Question: I have a web application which pulls in some information about meeting rooms, an instance of my program has a variable amount of rooms, these range from 1 to around 15 meeting rooms. The meeting rooms are stored in a database.
At the moment there is a fixed 9 x 9 grid.
The page MUST fit it on one 32" monitor (1080p)
Is it possible to use some CSS code to dynamically change the layout so no matter how many rooms there are they will fit onto one page?
Thanks for you help, screenshot of existing system below.

'''
.grid3x3 {
display:table;
height:85%; /*Leave some space for the title*/
width:99%; /*Should equal div width times number of columns*/
position:absolute;
text-align:center;
top: 100px;
left:10px;
}
.grid3x3 > div {
display:table-row;
width:100%;
}
.grid3x3 > div > div {
display:table-cell;
}
div {
height:33%;/*Change these to 100% divided by number of rows/columns that you have put in*/
width:33%; /*Change these to 100% divided by number of rows/columns that you have put in*/
}
#footer {
width: 100%;
text-align:center;
}
'''
I haven't posted all of this because it will take up a lot of space but hopefully you get the picture..
'''
<div class="grid3x3">
<div>
<div>
<h2> COM Meeting Room <asp:Label runat="server" id="COMS"></asp:Label></h2>
<asp:Label runat="server" id="COMSMtgs"></asp:Label>
</div>
</div>
</div>
'''
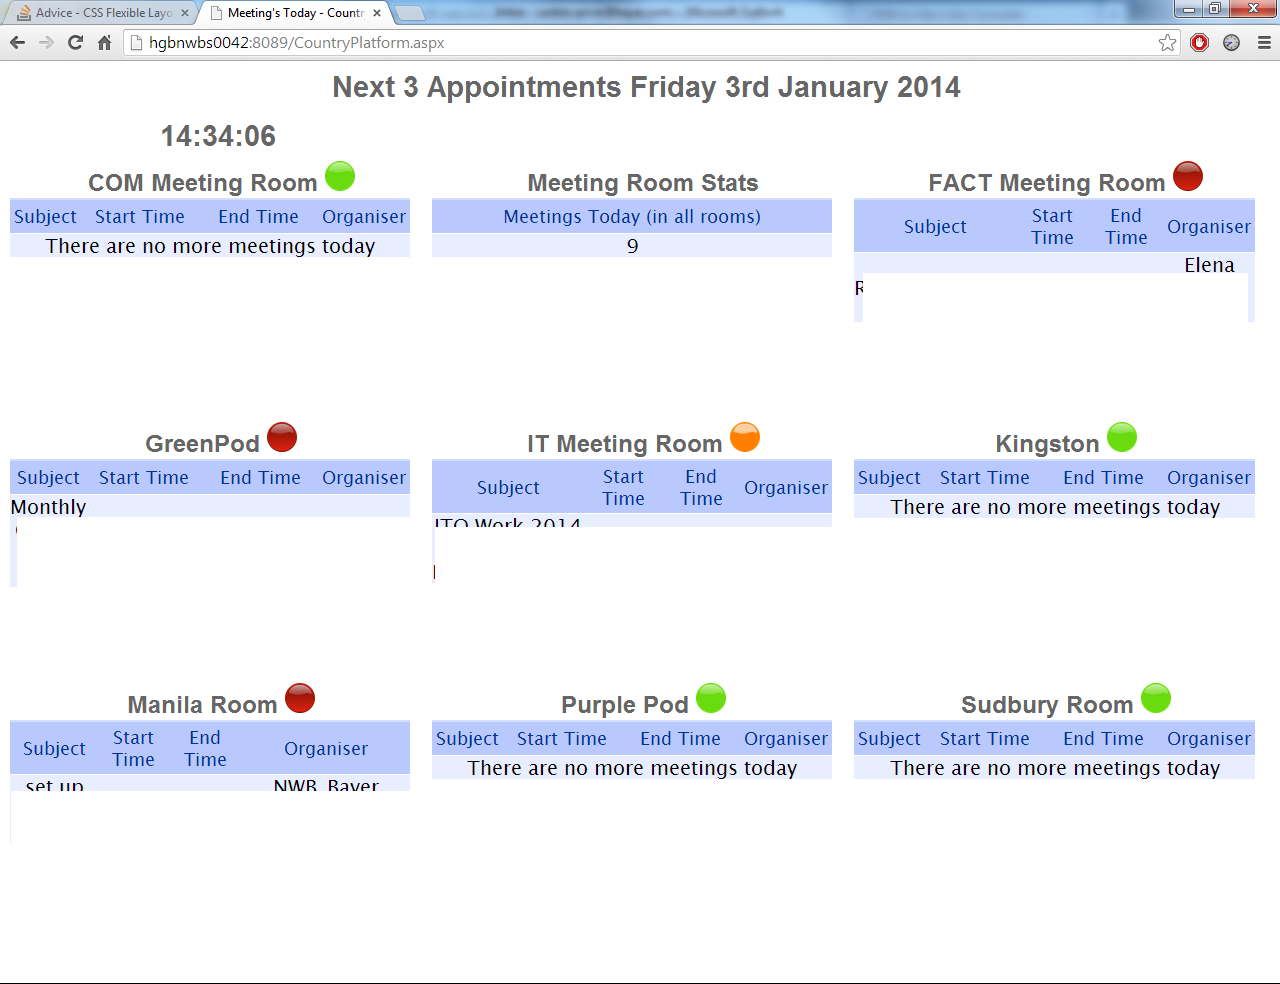
Answer: This will make your grid 3*3 on a 1080p screen. On smaller screens, the rooms will display in 2 colums and on even smaller screens (less than 1280 px wide) 1 column.
You can change the number of columns for each screen size by changing the 'min-width'
<URL>
CSS:
'''
.grid3x3 {
text-align:center;
}
.grid3x3 > div {
float:left;
min-width:640px;
width:33%;
}
'''